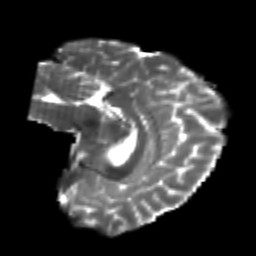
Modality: T2w
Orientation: sagittal
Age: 24
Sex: female
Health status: healthy
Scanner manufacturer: philips
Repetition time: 7.386 s
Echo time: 0.08599 s